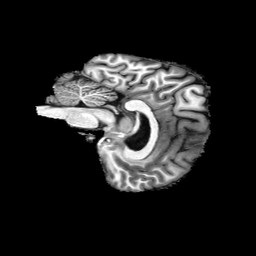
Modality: T1w
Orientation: sagittal
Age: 26
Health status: healthy
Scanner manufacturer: philips
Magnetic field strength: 3 T
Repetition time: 0.007944 s
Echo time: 0.003649 s